如图，将三角形 $ABC$ 绕点 $O$ 按逆时针方向旋转一定的角度得到三角形 $DEF$，则旋转中心和旋转角是（ \quad ）

\vspace{1em}

figure1

\vspace{1em}

A．点 $B$，$\angle ABO$ \hspace{4cm} B．点 $O$，$\angle AOB$

C．点 $B$，$\angle BOE$ \hspace{4cm} D．点 $O$，$\angle AOD$
【解答】
【答案】D

【分析】本题主要考查了旋转的概念，熟练掌握“旋转中心是旋转过程中不动的点，旋转角是对应点与旋转中心连线的夹角”是解题的关键．根据旋转的定义，确定旋转中心，再找出对应点与旋转中心连线的夹角作为旋转角．

【详解】解：$\because$ 三角形 $ABC$ 绕点 $O$ 旋转得到三角形 $DEF$，

$\therefore$ 旋转中心是点 $O$，

$\because$ 点 $A$ 的对应点是点 $D$，

$\therefore$ 旋转角是 $\angle AOD$，

故选：D．
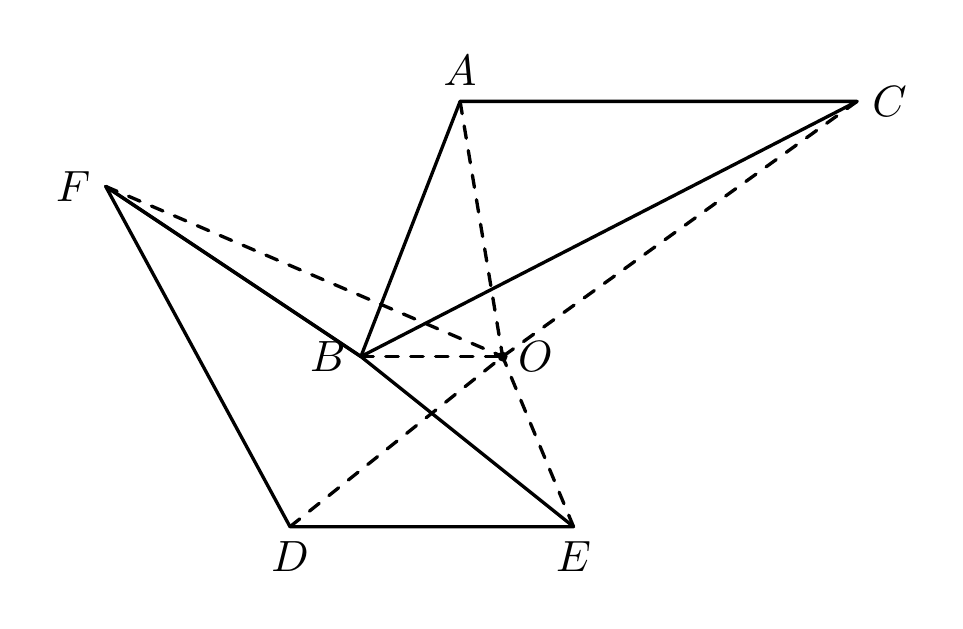